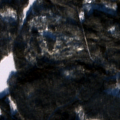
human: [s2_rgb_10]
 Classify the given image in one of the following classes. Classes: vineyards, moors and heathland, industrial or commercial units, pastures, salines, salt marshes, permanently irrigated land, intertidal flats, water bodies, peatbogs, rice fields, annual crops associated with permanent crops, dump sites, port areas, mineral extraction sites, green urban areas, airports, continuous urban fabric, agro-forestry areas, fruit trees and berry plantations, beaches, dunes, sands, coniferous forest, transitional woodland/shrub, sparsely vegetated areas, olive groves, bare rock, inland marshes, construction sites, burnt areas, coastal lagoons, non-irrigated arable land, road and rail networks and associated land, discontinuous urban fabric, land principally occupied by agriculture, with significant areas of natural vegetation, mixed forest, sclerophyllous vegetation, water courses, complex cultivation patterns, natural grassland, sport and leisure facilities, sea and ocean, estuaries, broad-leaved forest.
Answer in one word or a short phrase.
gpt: coniferous forest, transitional woodland/shrub